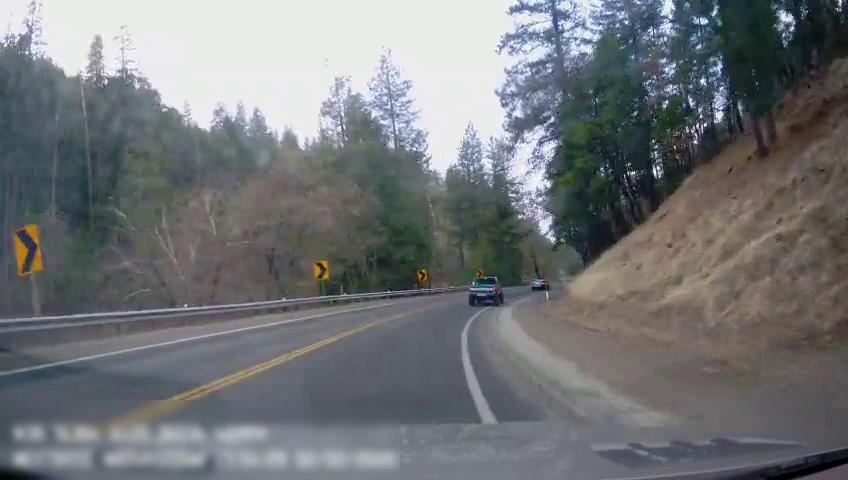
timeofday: Day
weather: Sunny
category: Drivable Space
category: Vehicles | Car
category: Vehicles | Truck
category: Lanes | Current Lane
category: Lanes | Current Lane
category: Lanes | Alternate Lane
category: Traffic | Signs
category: Traffic | Signs
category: Traffic | Signs